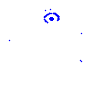
Particle: kaon